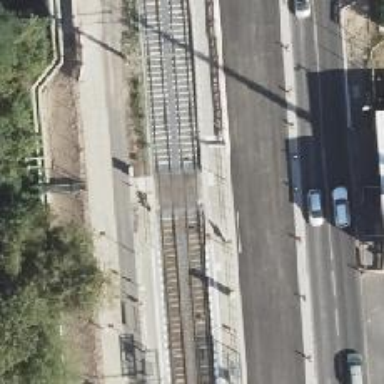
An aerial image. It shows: Uncontrolled tram railway crossing.